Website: macys
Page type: customer-info-address
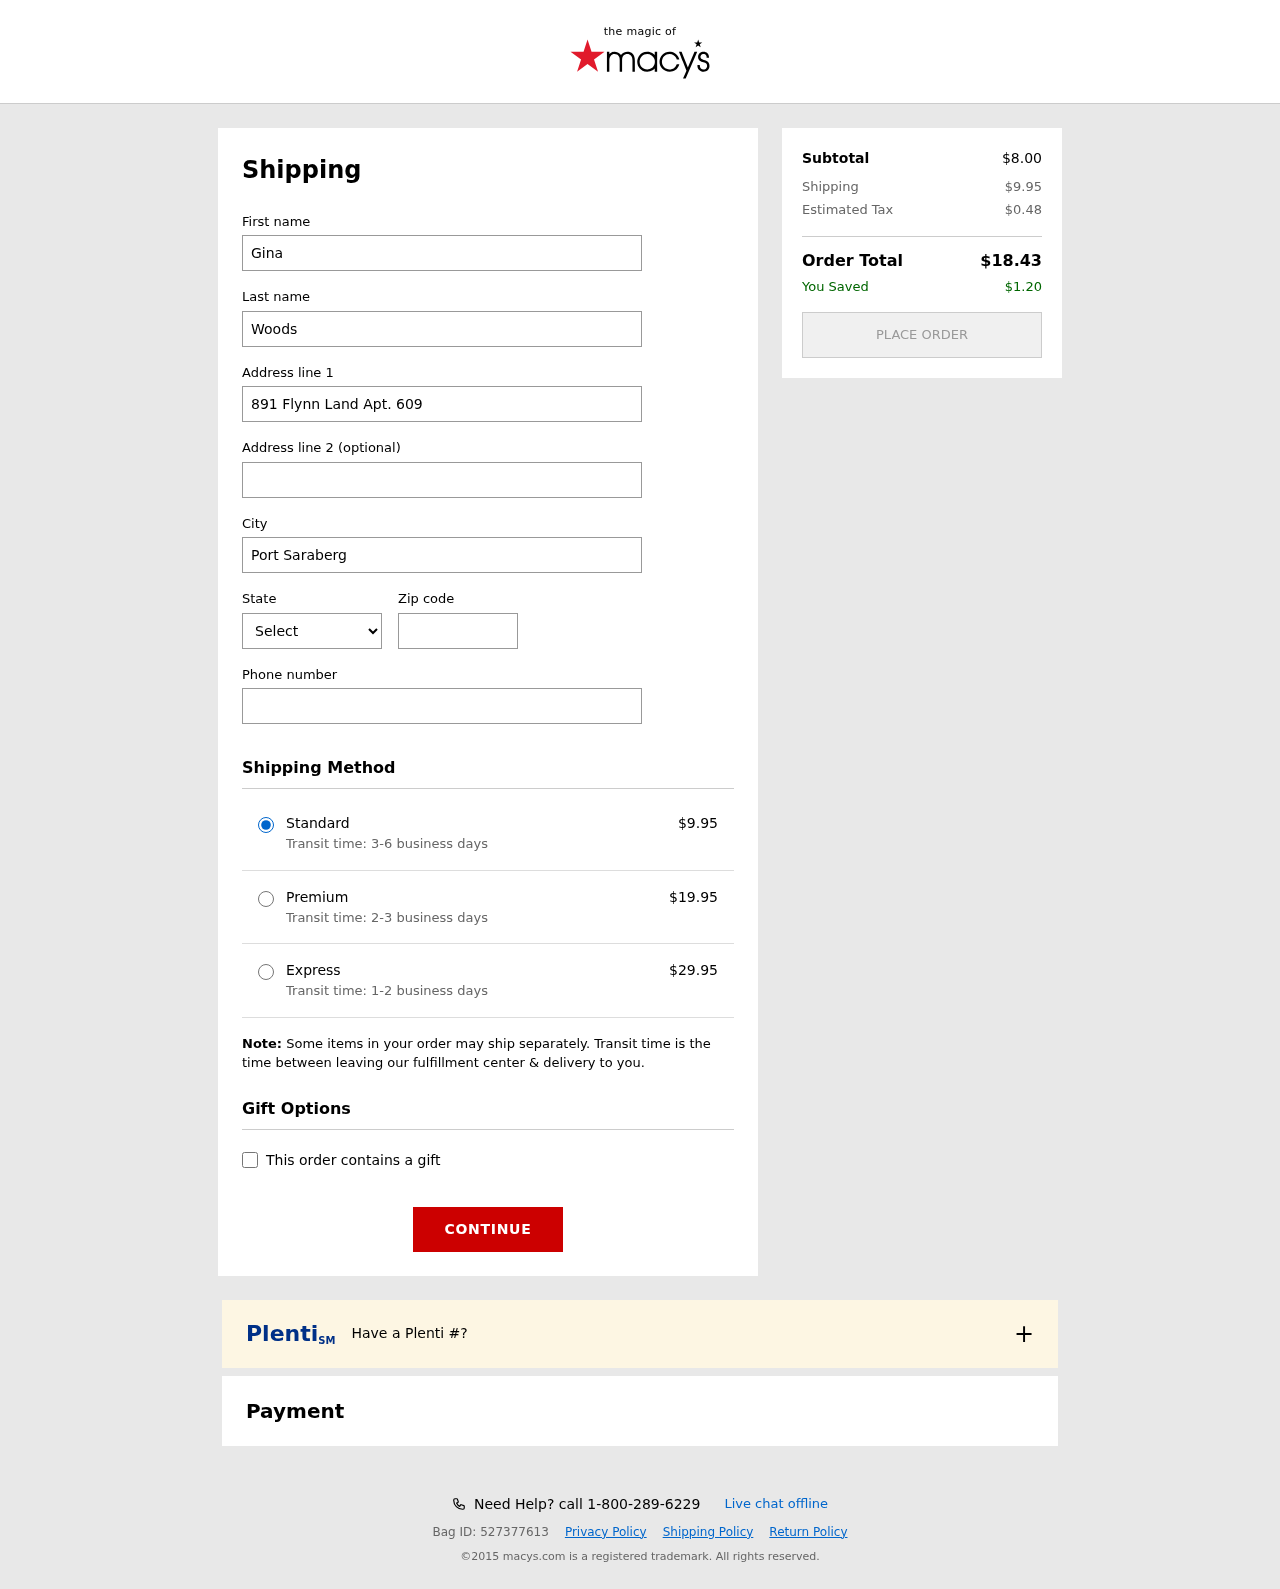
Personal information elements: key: PII_CITY
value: Port Saraberg
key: PII_FIRSTNAME
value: Gina
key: PII_LASTNAME
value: Woods
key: PII_PHONE
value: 9459094027
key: PII_POSTCODE
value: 83495
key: PII_STATE_ABBR
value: UT
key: PII_STREET
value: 891 Flynn Land Apt. 609
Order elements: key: ORDER_SHIPPING_COST
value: $9.95
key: ORDER_SHIPPING_COST_PREMIUM
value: $19.95
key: ORDER_SHIPPING_COST_EXPRESS
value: $29.95
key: ORDER_SUBTOTAL
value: $8.00
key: ORDER_TAX
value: $0.48
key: ORDER_TOTAL
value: $18.43
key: ORDER_SAVINGS
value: $1.20